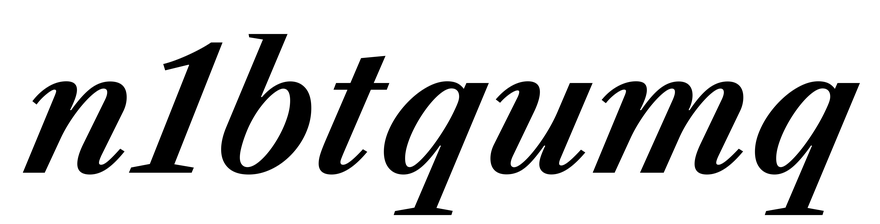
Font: LibreCaslonText-Italic_SemiBold_Italic